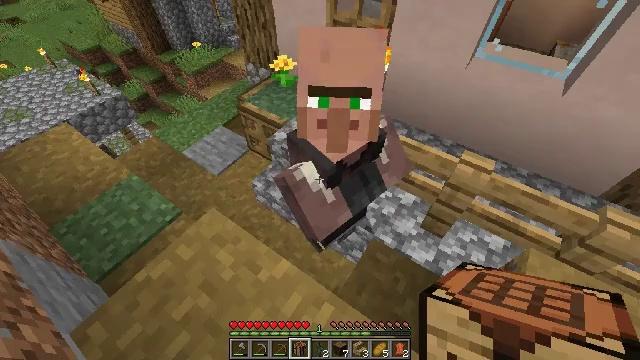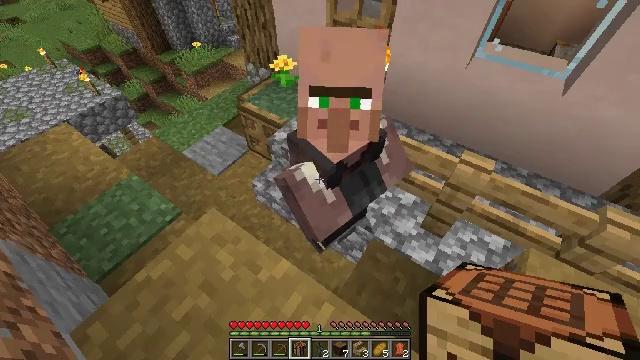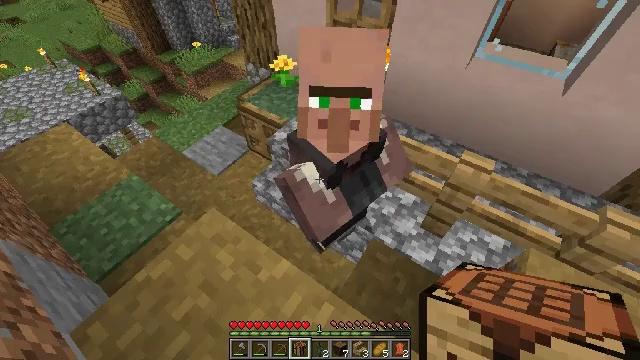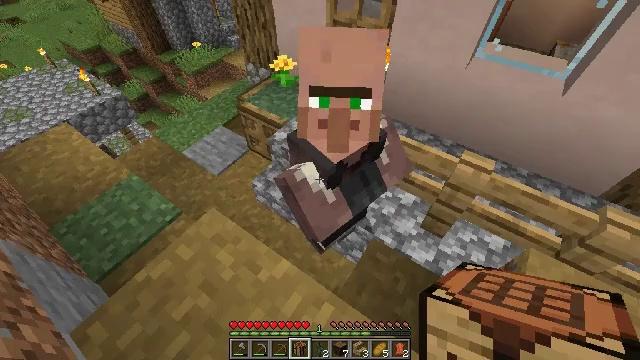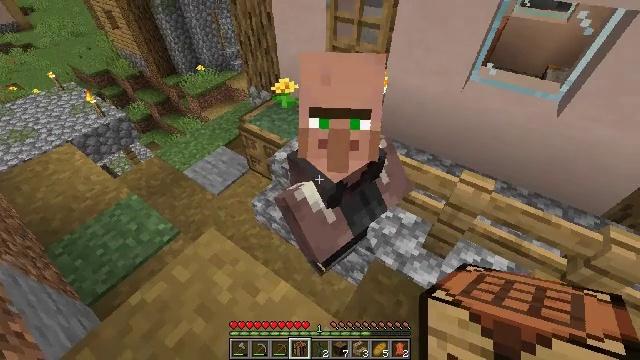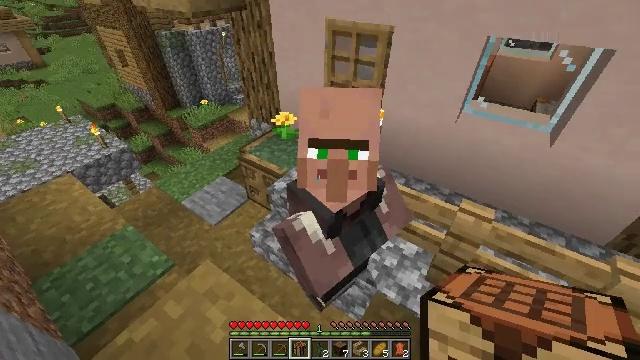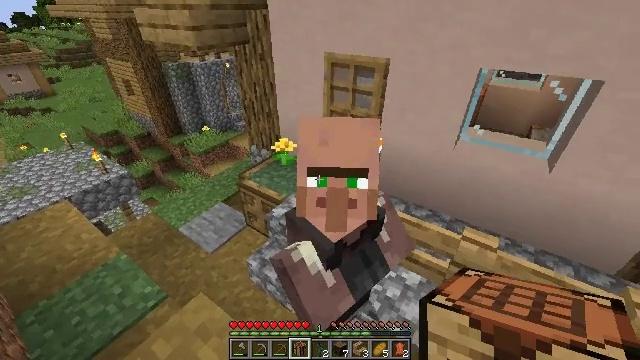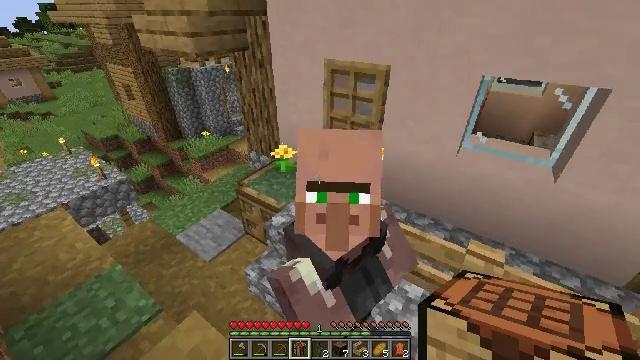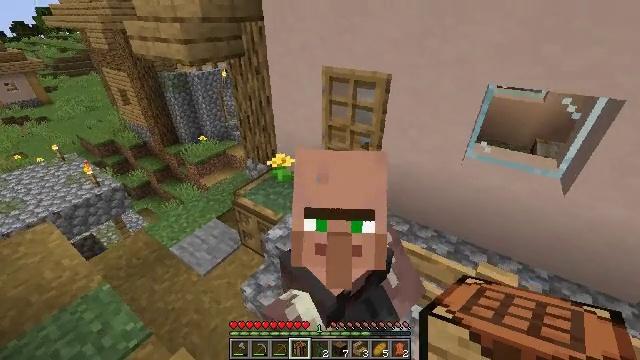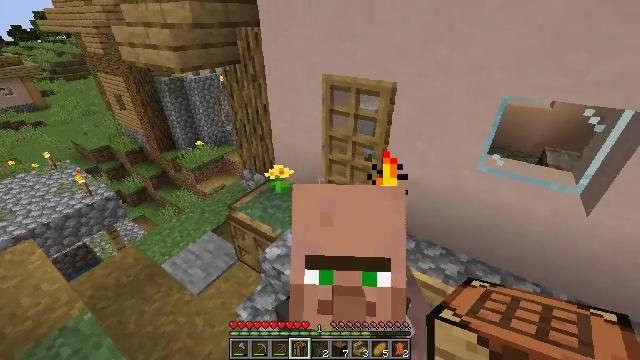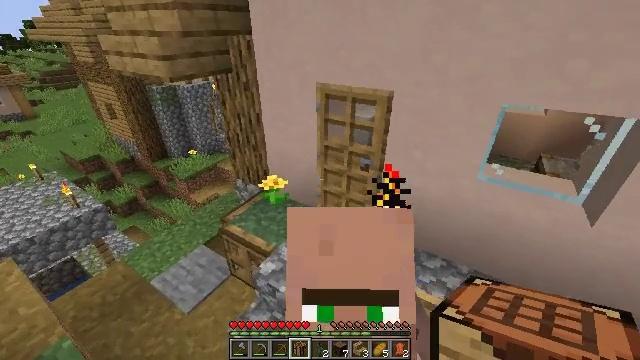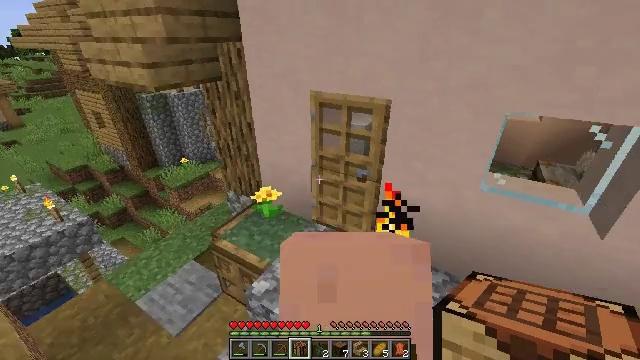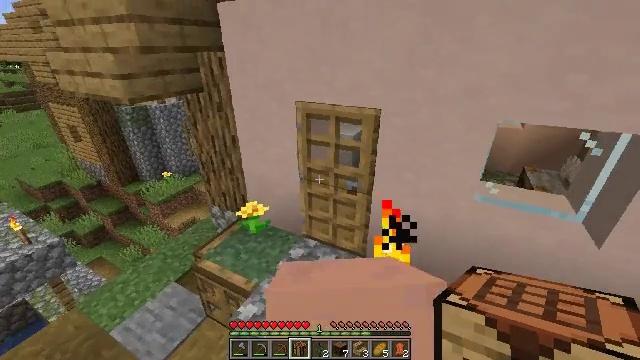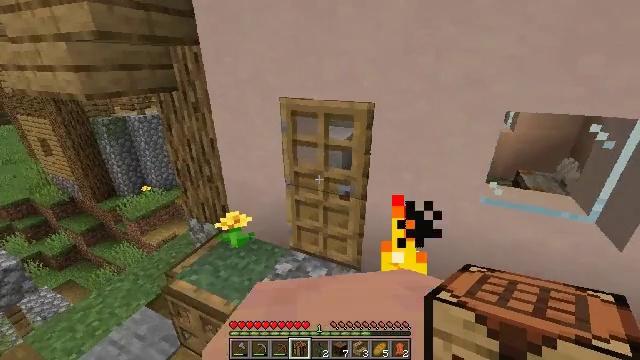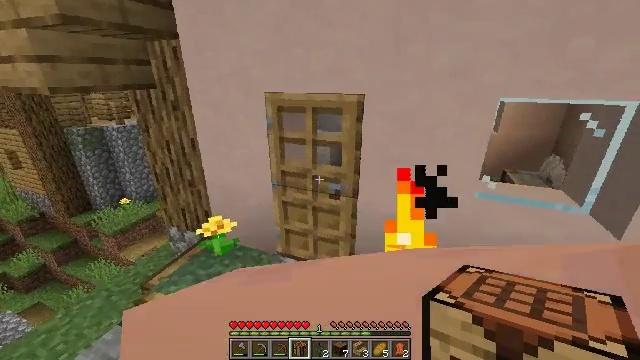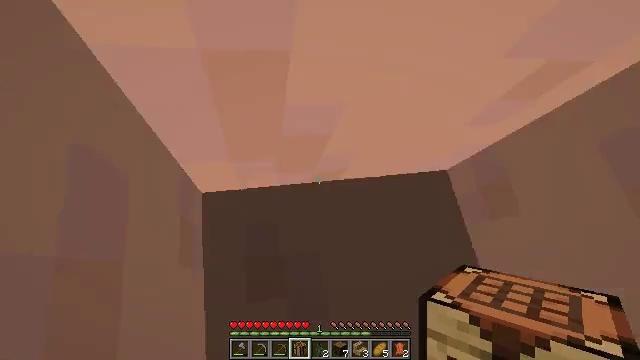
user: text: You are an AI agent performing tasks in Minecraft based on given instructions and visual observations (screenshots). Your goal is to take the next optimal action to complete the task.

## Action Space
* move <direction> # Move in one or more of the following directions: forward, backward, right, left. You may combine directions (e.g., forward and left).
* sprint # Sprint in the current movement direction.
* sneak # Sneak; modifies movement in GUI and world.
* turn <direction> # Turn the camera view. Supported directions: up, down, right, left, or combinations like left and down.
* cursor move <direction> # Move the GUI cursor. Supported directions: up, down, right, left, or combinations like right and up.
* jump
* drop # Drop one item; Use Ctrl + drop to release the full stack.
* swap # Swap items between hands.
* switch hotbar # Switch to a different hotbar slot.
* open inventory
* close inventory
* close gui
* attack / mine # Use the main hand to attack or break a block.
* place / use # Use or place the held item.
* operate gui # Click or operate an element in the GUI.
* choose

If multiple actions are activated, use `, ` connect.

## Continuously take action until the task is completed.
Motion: motion action
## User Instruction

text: Attack the stonecutter to pick it up.
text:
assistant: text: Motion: open inventory
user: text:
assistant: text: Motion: no_op
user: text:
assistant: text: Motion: no_op
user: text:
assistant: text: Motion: turn up
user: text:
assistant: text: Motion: turn up
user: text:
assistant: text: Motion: move forward, turn up
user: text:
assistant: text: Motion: move forward
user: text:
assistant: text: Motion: move forward
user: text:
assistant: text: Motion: move forward
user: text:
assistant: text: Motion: move forward, turn right and up
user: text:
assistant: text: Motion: move forward, turn right and up
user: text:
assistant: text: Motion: move forward, turn right and up
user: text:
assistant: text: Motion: move forward, turn right and up
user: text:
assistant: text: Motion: move forward, turn right and up
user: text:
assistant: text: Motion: move forward, turn right and up
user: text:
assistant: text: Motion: move forward, turn right
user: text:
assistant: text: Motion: move forward, use / place
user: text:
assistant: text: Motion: move forward, use / place
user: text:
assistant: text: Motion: move forward, use / place
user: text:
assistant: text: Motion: move forward
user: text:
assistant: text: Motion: move forward
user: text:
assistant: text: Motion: move forward, turn right and up
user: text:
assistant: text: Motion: move forward and move left, turn right and up
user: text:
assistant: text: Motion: move forward and move left
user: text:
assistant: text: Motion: move forward and move left, turn right
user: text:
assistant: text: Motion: move forward, turn right
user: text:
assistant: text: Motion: move forward, turn right
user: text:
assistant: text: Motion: move forward, turn right
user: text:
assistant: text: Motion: move forward
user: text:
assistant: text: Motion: move forward, turn right and down